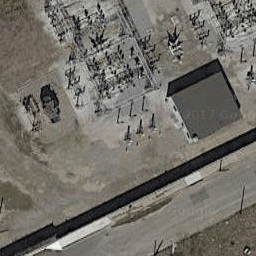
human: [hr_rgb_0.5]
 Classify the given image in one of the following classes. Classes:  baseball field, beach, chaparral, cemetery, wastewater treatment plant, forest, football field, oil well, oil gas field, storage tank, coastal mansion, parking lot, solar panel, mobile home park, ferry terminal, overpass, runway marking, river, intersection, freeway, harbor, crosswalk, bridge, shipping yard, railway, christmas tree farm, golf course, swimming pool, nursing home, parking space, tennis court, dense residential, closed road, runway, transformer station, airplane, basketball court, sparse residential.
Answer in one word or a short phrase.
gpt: transformer station